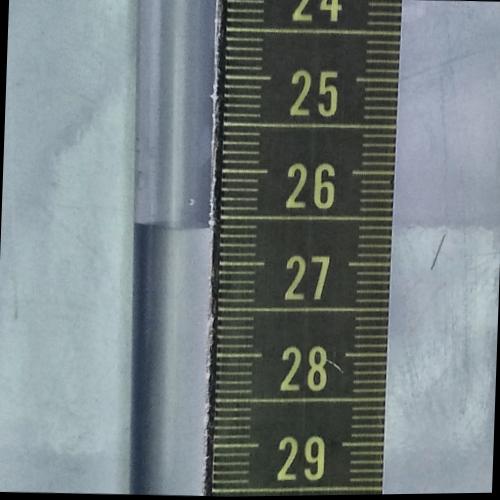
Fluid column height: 26.6 cm